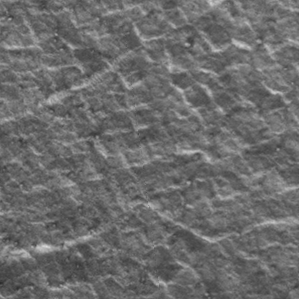
Label: frost